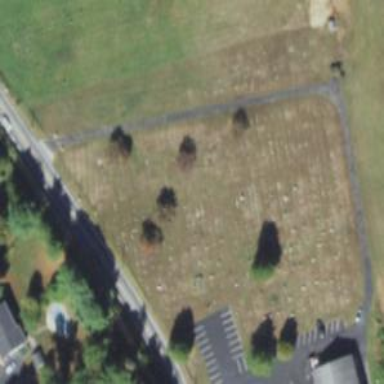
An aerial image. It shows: Cemetery.